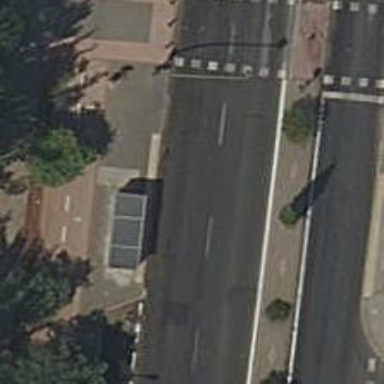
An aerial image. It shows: Public transport stop position.